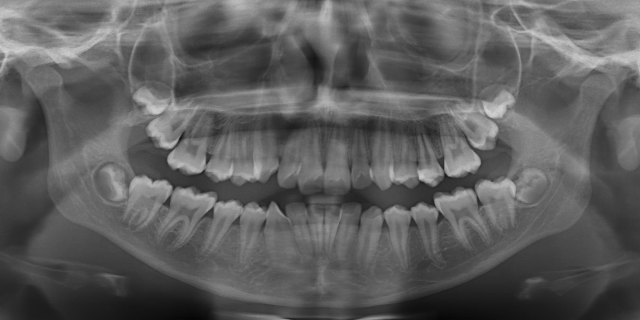
adult